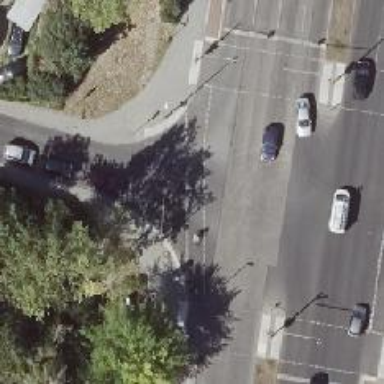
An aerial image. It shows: Footway with traffic signals at crossing.